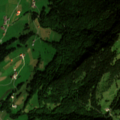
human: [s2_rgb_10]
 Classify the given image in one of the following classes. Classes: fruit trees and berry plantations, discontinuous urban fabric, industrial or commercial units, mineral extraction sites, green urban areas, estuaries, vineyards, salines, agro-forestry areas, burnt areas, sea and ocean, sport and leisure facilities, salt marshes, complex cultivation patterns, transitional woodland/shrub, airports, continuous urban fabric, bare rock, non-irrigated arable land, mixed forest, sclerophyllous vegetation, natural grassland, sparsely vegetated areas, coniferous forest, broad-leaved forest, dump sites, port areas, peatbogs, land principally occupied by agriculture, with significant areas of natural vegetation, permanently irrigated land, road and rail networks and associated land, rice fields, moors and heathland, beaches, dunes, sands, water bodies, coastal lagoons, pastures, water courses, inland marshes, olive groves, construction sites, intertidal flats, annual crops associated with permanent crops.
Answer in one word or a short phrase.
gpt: pastures, complex cultivation patterns, coniferous forest, mixed forest